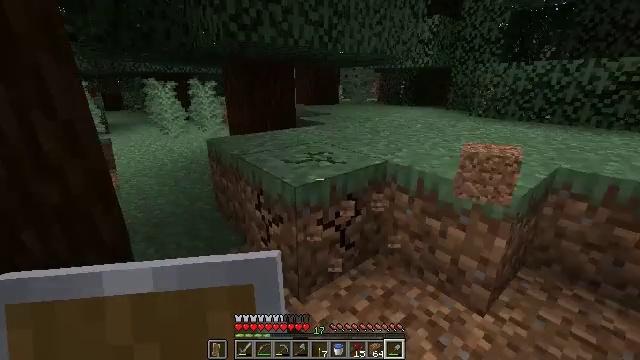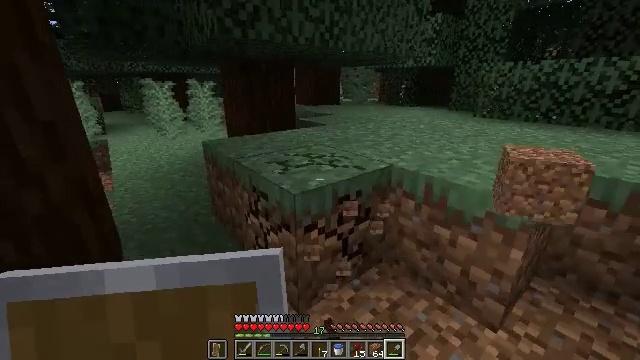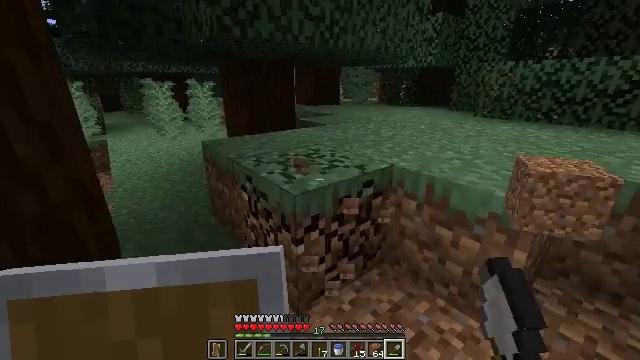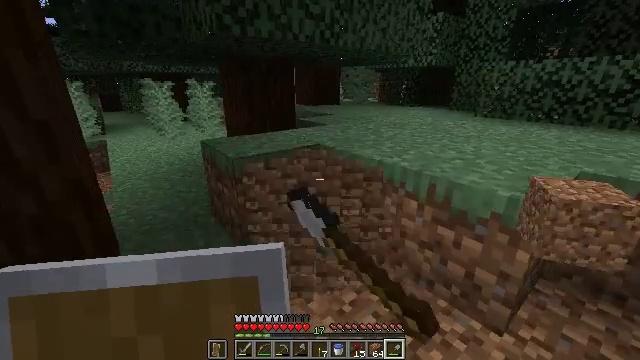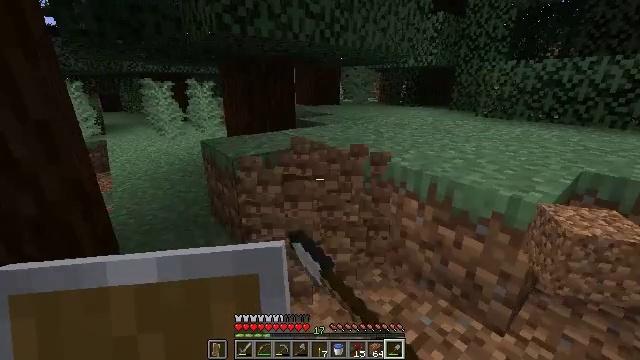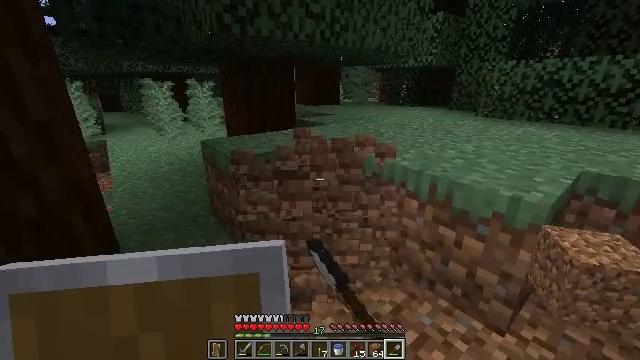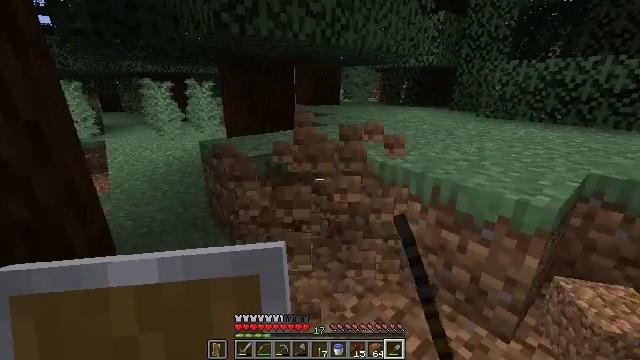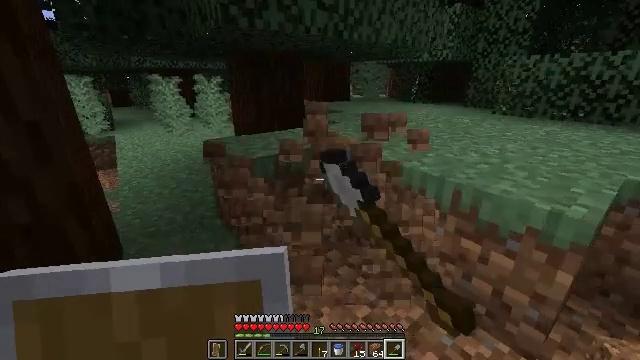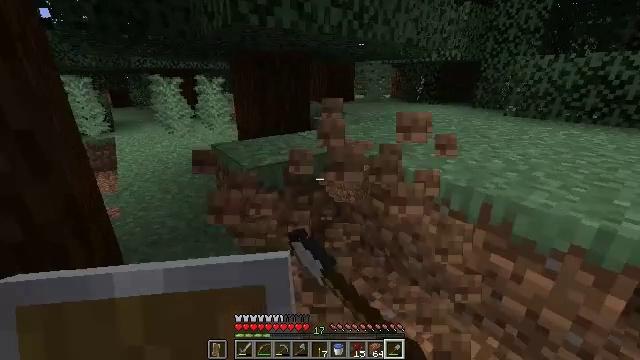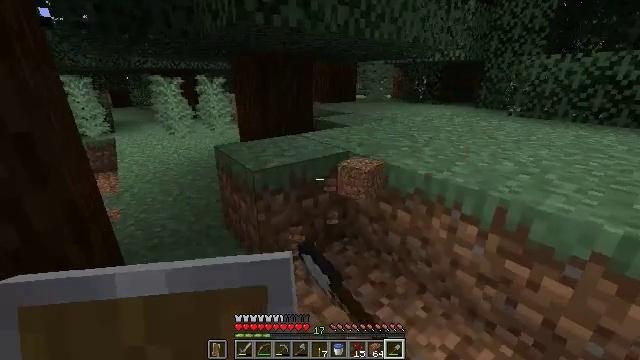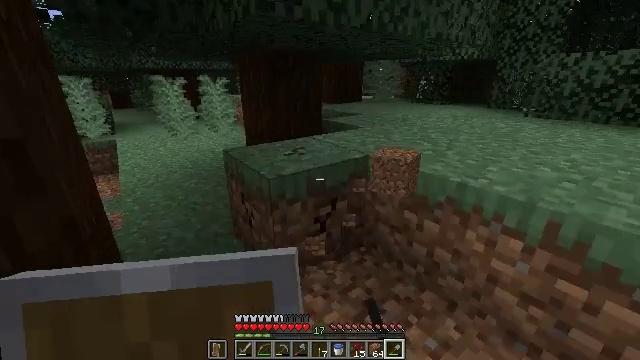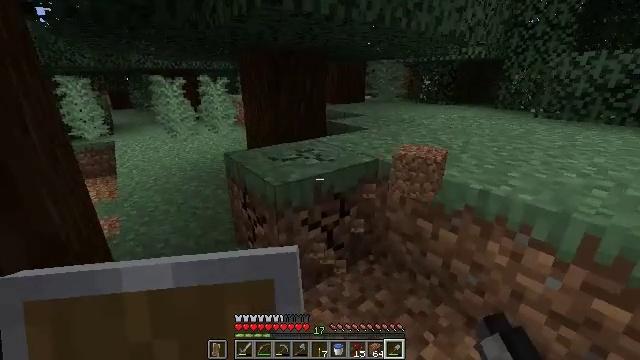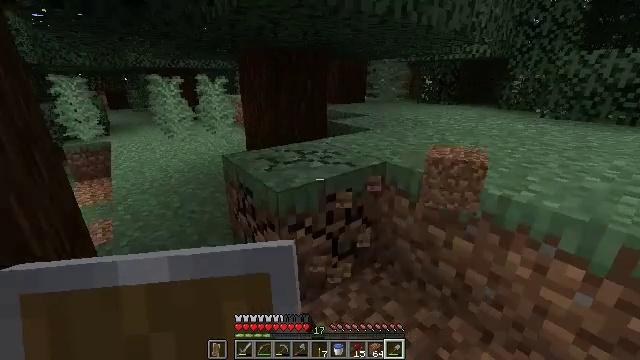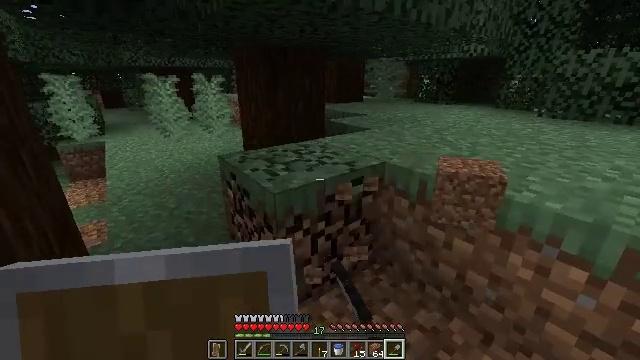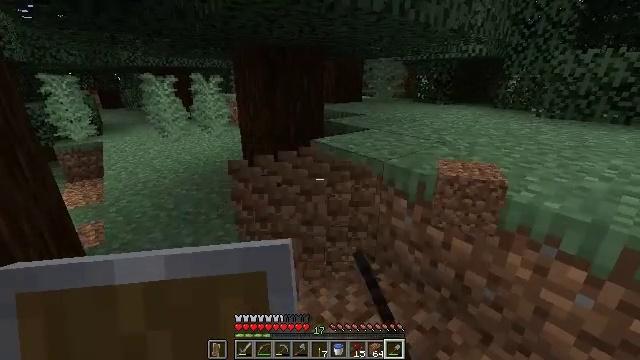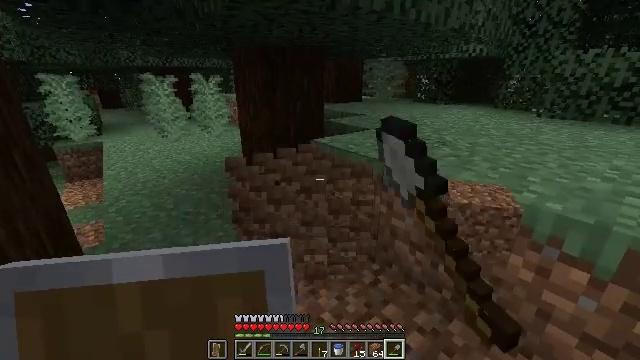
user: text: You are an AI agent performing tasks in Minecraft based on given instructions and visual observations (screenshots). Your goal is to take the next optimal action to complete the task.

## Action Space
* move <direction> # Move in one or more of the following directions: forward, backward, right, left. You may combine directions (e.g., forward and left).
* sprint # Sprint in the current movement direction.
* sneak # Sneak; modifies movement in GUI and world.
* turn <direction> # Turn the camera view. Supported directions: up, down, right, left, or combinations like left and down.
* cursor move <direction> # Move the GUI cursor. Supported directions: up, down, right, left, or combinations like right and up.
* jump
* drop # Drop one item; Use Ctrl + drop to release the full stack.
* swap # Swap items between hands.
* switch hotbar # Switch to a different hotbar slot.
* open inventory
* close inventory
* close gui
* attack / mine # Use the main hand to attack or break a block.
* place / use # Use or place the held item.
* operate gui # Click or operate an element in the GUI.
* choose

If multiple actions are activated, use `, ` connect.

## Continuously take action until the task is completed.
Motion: motion action
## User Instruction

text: Dig up the grass block for dirt.
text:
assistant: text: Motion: attack / mine
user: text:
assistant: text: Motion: attack / mine
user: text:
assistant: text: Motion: attack / mine
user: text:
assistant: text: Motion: attack / mine
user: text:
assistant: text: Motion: attack / mine
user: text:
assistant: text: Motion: move forward, attack / mine
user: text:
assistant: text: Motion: move forward and move left, turn left, attack / mine
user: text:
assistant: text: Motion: move forward and move left, attack / mine
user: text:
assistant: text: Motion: move forward and move left, attack / mine
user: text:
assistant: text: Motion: move forward, attack / mine
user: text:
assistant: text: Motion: attack / mine
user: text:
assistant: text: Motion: attack / mine
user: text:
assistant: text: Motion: attack / mine
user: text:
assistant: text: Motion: attack / mine
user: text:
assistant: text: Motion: attack / mine
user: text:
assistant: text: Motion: attack / mine
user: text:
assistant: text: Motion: move forward, attack / mine
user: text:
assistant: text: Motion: move forward and move left, turn right, attack / mine
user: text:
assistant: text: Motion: move forward and move left, turn right and down, attack / mine
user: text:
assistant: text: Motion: move forward and move left, turn right and down, attack / mine
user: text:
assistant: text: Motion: move forward and move left, turn right, attack / mine
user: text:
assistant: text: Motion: move forward and move left, turn right, attack / mine
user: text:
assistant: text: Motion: turn right, attack / mine
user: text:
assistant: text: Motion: attack / mine
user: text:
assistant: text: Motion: turn right, attack / mine
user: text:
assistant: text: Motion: attack / mine
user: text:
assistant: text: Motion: attack / mine
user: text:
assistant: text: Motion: attack / mine
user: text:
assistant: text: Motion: turn right, attack / mine
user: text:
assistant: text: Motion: turn right, attack / mine